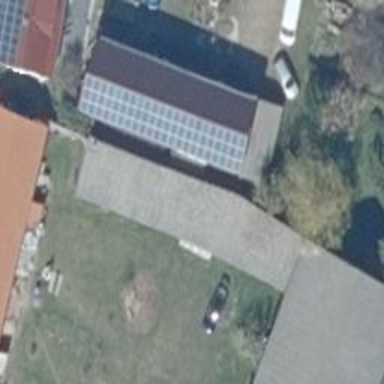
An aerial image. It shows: Solar photovoltaic panel generating electricity through small installation.